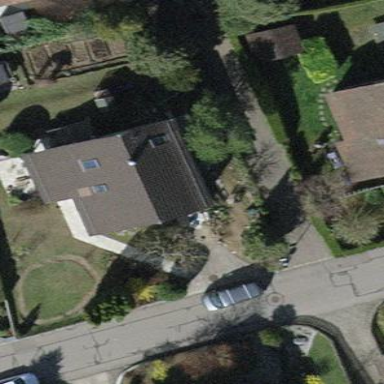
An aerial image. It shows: Detached building.